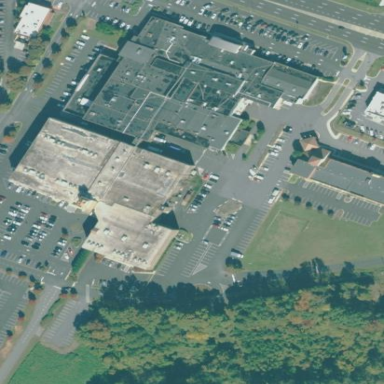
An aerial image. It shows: Mall building.